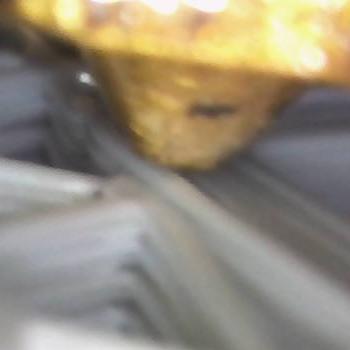
Flow rate: 78%